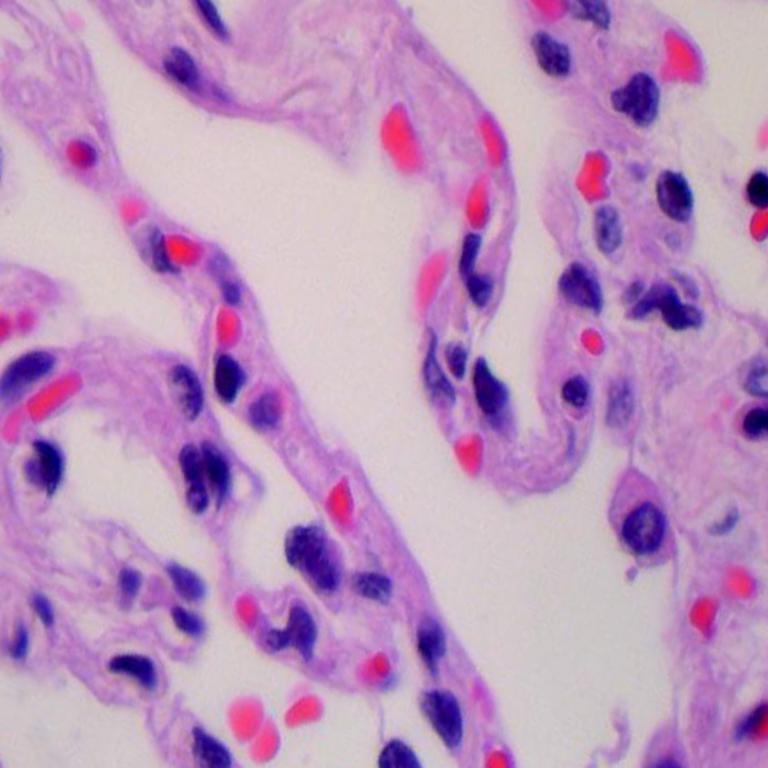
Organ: lung
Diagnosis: benign